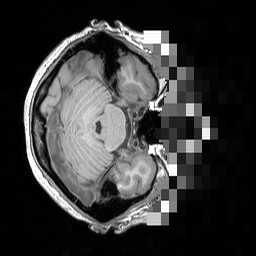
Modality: T1w
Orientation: axial
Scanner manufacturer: siemens
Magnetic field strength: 3 T
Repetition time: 1.5 s
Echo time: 0.00291 s